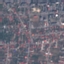
Land use / land cover: Residential